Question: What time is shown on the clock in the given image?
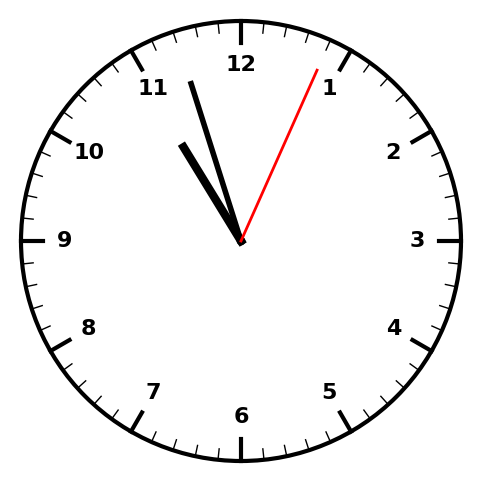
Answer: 10:57:04